Question: I want to develop an application where I want to make the picker in horizontal way. Or the set of adjust the array in such way.
As shown in the image below:

Please guide me how can I do this.
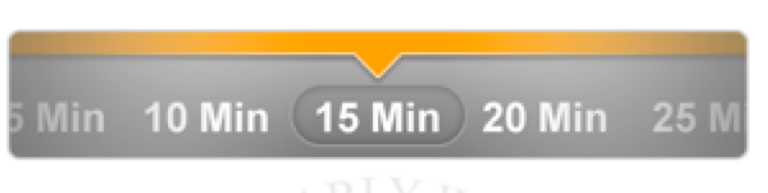
Answer: you can rotate the UIPicker
The transform code:
'''
CGAffineTransform rotate = CGAffineTransformMakeRotation(3.14/2);
rotate = CGAffineTransformScale(rotate, 0.1, 0.8);
[self.pickerView setTransform:rotate];
'''